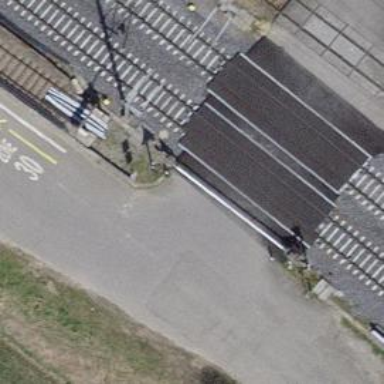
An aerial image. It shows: Railway level crossing.